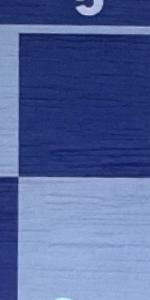
Label: Empty